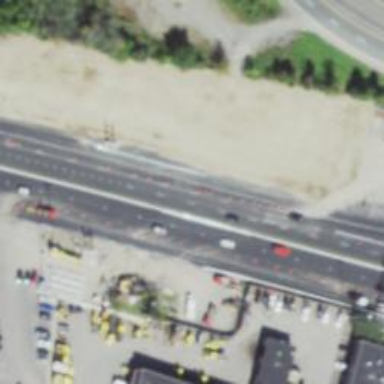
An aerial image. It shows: Toll gantry on the road.